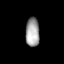
Tissue: lung
Cell type: Epithelial cells
Senescence score: 0.139
Nuclear area (px): 396
Mean DAPI intensity: 158.987